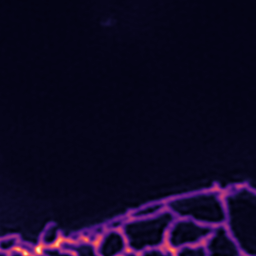
Label: Super-resolution ER image